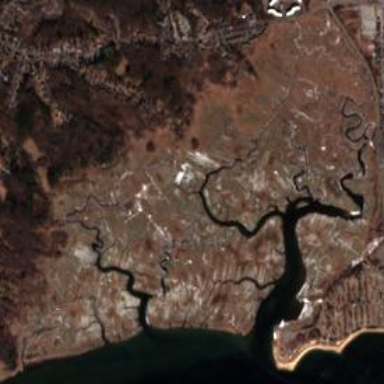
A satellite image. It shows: Saltmarsh wetland.